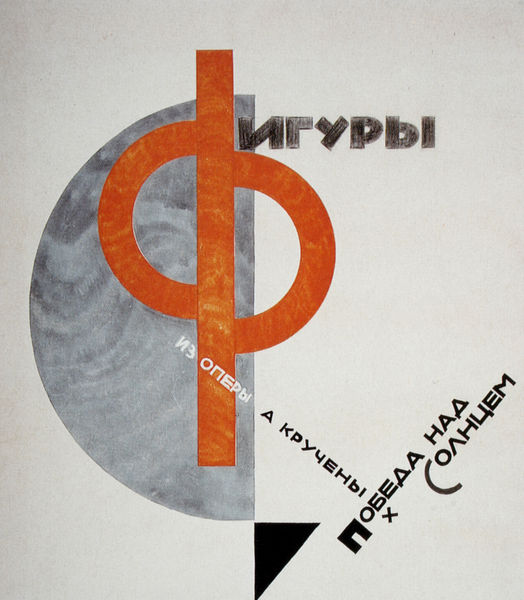
Titel: Umschlagentwurf zur Figurengruppe "Sieg über die Sonne"
Künstler: El Lissitzky
Standort: Moskau
Institution: Tretjakow-Galerie
Schlagwörter: weiß, dreieck, grau, orange, schwarz, zeichen, rot, muster, sonne, klar, schrift, abstrakt, figuren, gerade, bögen, gemalt, rechteck, scheibe, text, buchstaben, plakat, halbkreis, rau, halb, typografie, konstruktivismus, russisch, typo, wörter, kyrillisch, rußland, typografisch, typographisch, typograph, phi